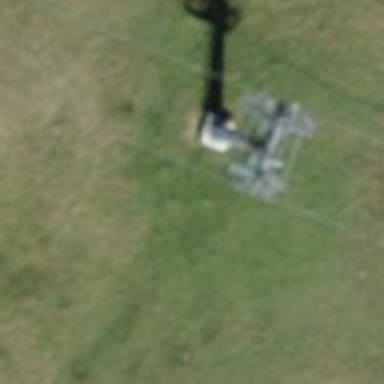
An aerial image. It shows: Pylon for aerialway.